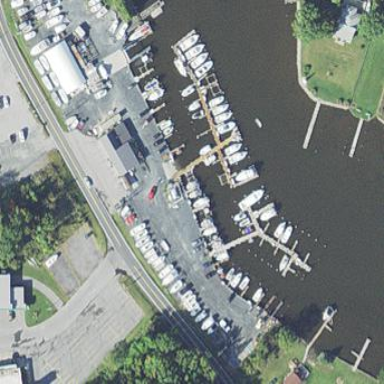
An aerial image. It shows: Marina on leisure land.